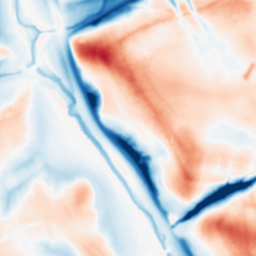
Category: multiscale
Decomposition family: dog_multiscale
Decomposition parameters: sigma_ratio: 2
n_scales: 4
base_sigma: 1
Upsampling method: quintic
Upsampling parameters: scale: 8
Upsampling scale: 8